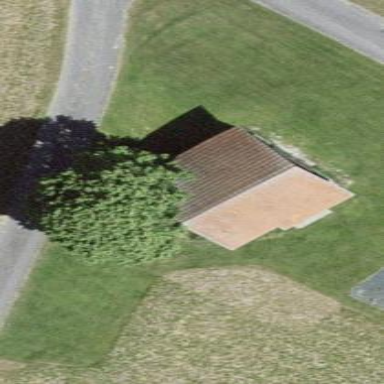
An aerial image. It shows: Barn.